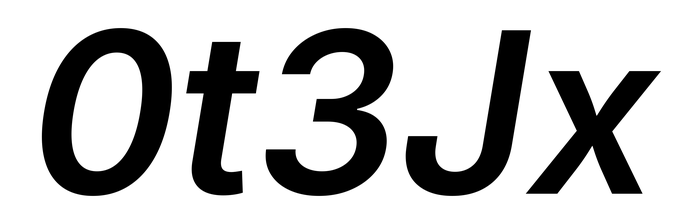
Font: Inter-Italic_SemiBold_Italic